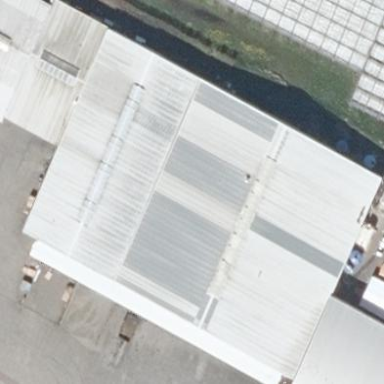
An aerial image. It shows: Industrial building.